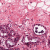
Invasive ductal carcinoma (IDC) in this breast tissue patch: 0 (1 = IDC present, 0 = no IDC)